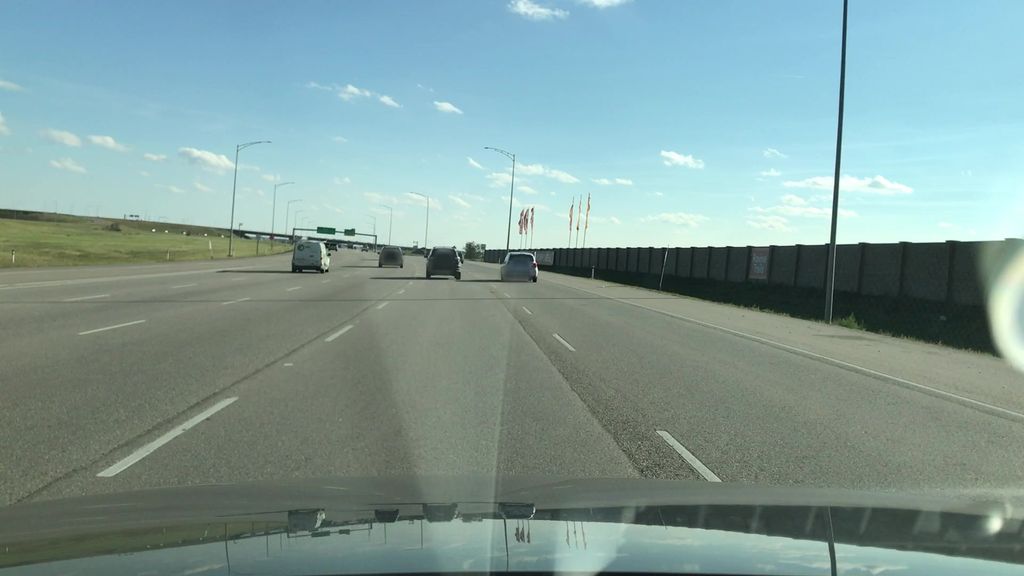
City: edmonton